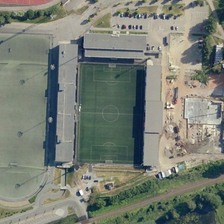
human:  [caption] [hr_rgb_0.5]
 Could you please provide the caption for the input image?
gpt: a stadium is near railways with many green trees .

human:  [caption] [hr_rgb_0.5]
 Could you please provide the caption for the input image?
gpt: a stadium is near railways with many green trees .

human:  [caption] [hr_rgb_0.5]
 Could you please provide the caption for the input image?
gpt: a stadium is near railways with many green trees .

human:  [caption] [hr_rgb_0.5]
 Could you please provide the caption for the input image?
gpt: a stadium is near railways with many green trees .

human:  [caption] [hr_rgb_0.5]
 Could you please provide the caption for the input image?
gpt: a stadium is near railways with many green trees .